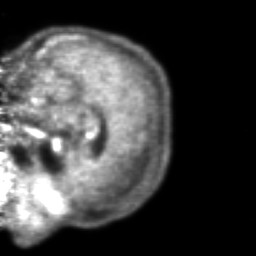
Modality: PET
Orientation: sagittal
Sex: female
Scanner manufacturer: ge